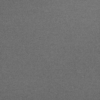
Label: not_dusty